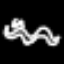
Label: squiggle